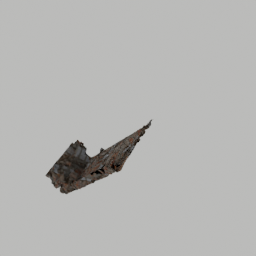
Label: architecture